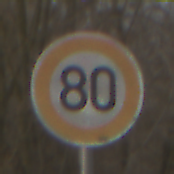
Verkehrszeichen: Geschwindigkeit80
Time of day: MorningAfternoon
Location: Outdoor (Nature)
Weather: PartlyCloudy
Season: Winter
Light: Natural